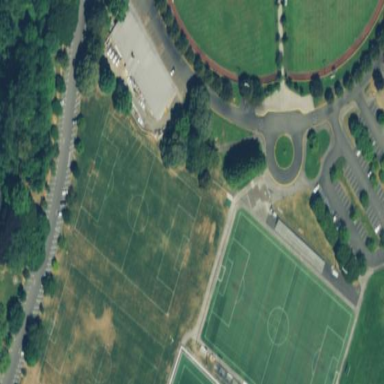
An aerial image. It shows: Grass pitch designated for soccer.